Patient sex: M
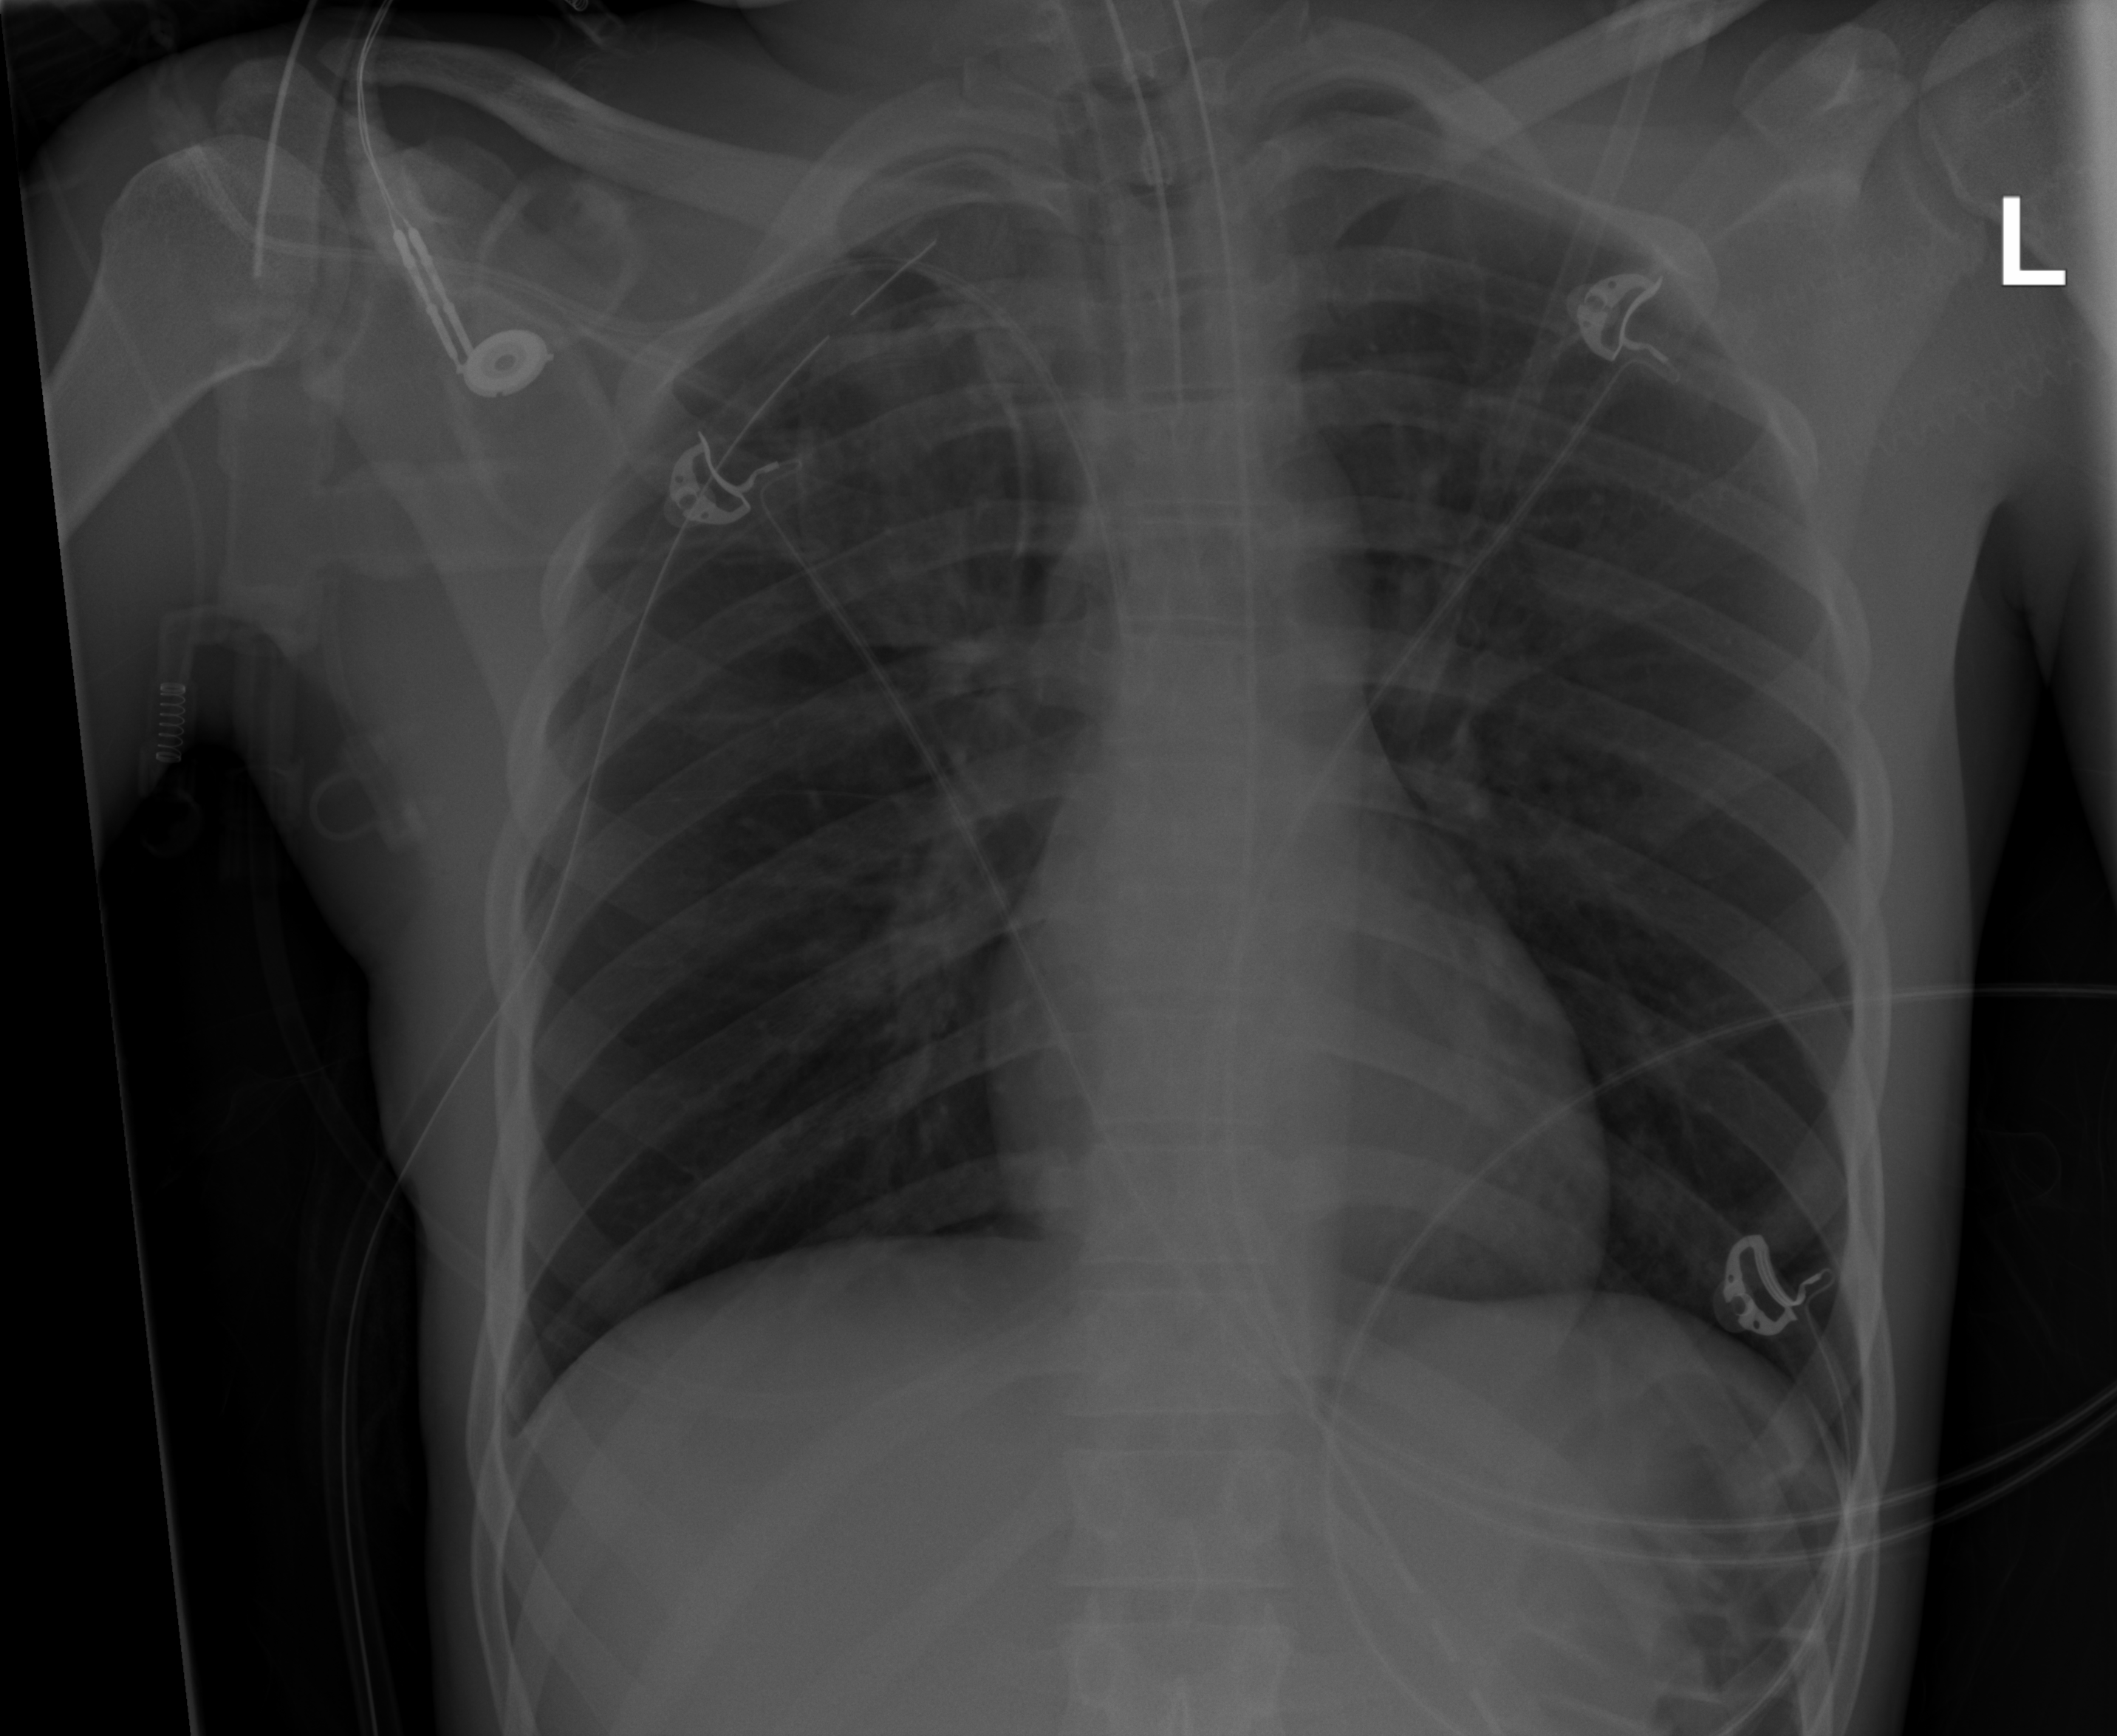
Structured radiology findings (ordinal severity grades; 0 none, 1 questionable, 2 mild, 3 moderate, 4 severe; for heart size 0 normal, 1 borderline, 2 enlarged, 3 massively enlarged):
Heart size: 0
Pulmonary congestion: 0
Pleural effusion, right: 0
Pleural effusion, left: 0
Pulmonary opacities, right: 0
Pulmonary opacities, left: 0
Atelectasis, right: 2
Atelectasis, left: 0